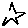
Label: star